Question: I'm having trouble with a SQL query and I was wondering if any one of you could use a little of your time to help me.
I have the following query
'''
SELECT
cfd_enc.id,
cfd_enc.version,
cfd_enc.prefijo,
cfd_enc.fecha,
cfd_enc.cfd,
cfd_enc.no_aprobacion,
cfd_enc.tipo_comprobante,
cfd_det.id_orden,
cfd_det.producto,
cfd_det.total
FROM cfd_parametros,cfd_enc LEFT JOIN cfd_det ON cfd_enc.id=cfd_det.id_orden
'''
which gets me this:

(I have 6 rows in cfd_det that share id_orden with cfd_enc.id)
Is there any way I could combine all the repeated rows to get something like this?
<URL>
Any help is really appreciated. I'm really stuck, so let me know if you need more specific information.
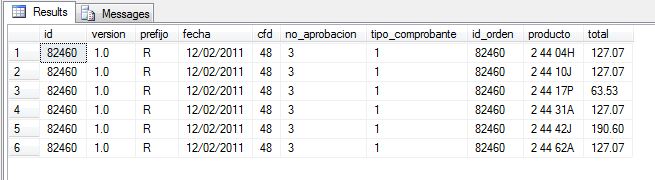
Answer: Good question - this type of problem actually comes up quite often. It looks like what you're trying to do is 'pivot' rows into columns. Similar questions have been asked/answered elsewhere on SO:
<URL>
<URL>